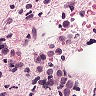
Metastatic tissue present: yes